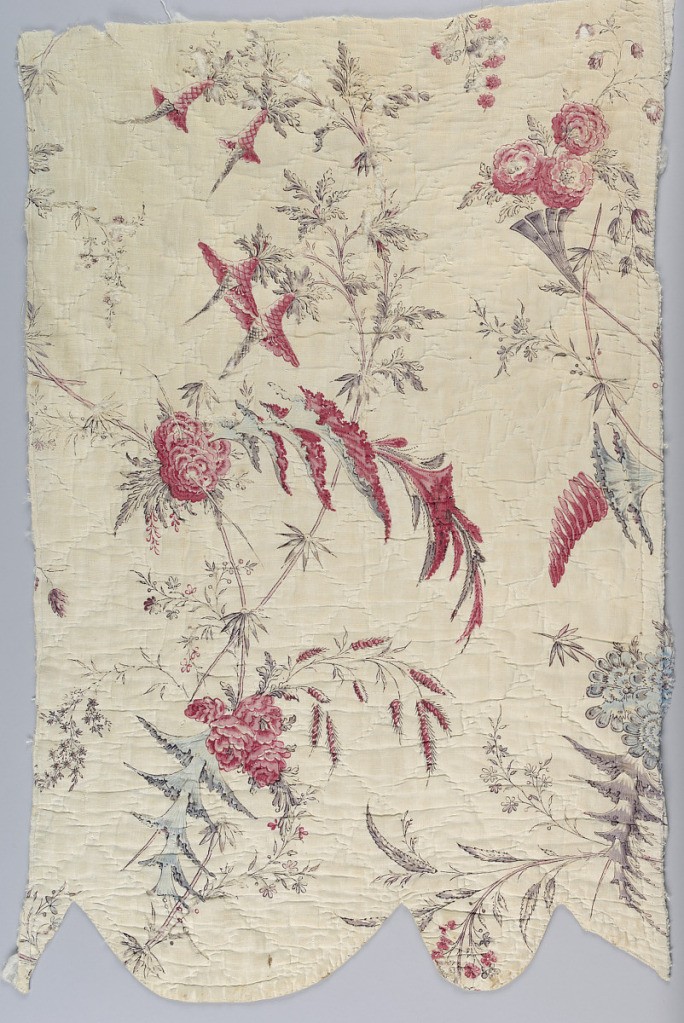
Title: Textile
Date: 18th century
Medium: cotton, linen, wool Technique: relief printed on plain weave with chain stitch quilting
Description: Valance fragment in white cotton with a printed design of fantastical flower sprays, serrated leaves and blossoms showing influence of Pillement. Colors are red, blue, and light purple. Quilted using intersecting diagonals to create diamond shapes. Interlined with wool.